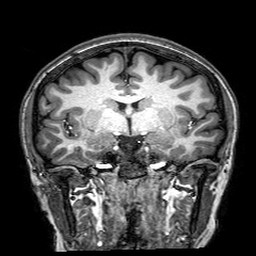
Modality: T1w
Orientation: sagittal
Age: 20
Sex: female
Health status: healthy
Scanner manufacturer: philips
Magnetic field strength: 3 T